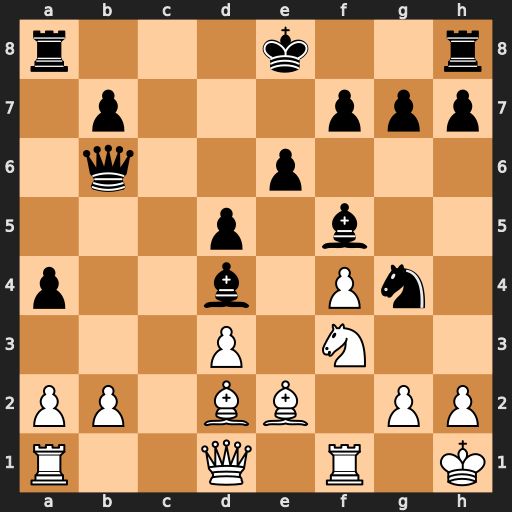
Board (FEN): r3k2r/1p3ppp/1q2p3/3p1b2/p2b1Pn1/3P1N2/PP1BB1PP/R2Q1R1K
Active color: w
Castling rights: kq
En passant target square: -
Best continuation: Nxd4 Qxd4 Bxg4